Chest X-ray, AP view. Patient: 26 years old, sex M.
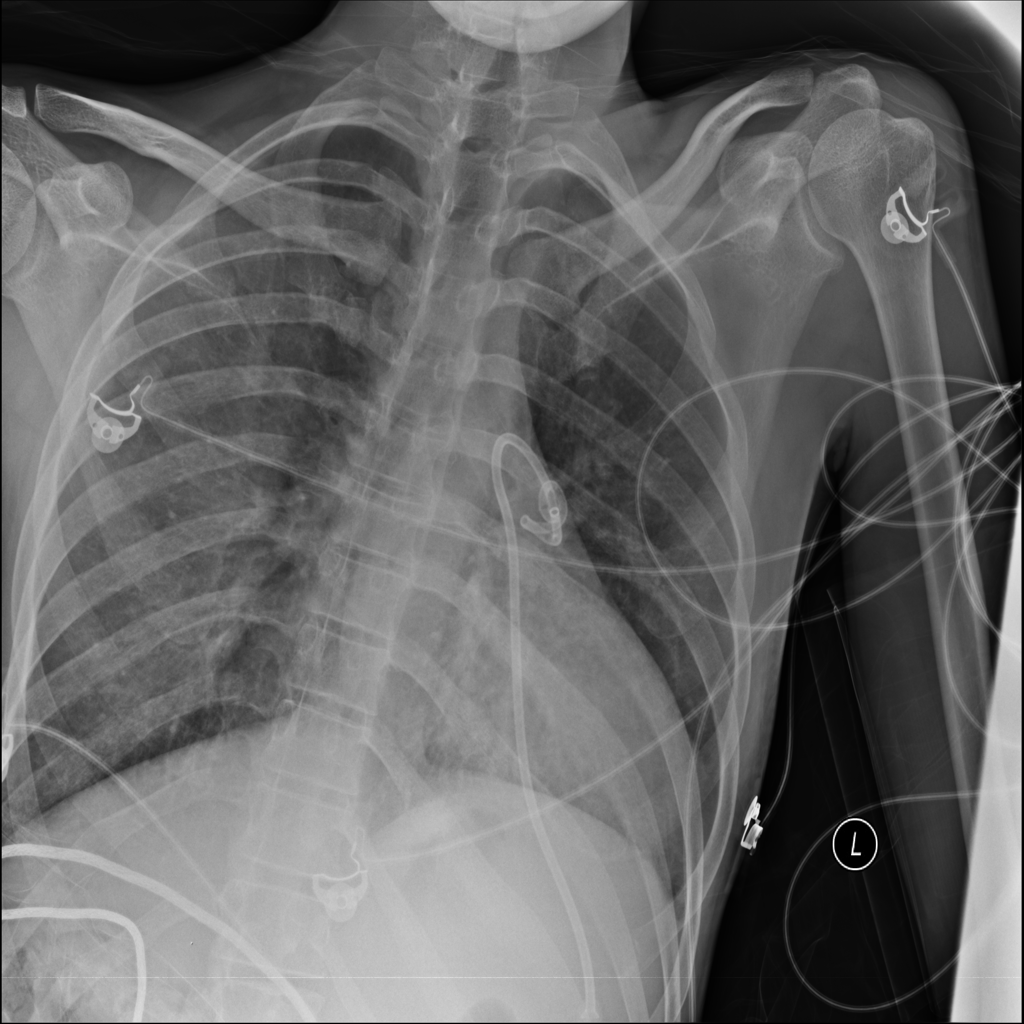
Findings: Emphysema